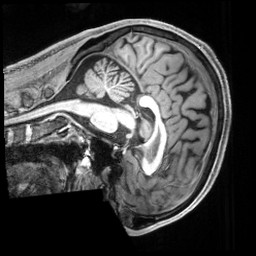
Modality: T1w
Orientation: sagittal
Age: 26
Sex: male
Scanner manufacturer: siemens
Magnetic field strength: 3 T
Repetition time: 2.3 s
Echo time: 0.00229 s